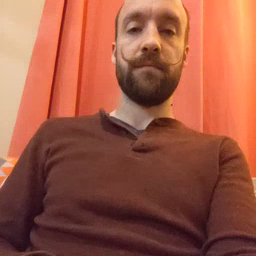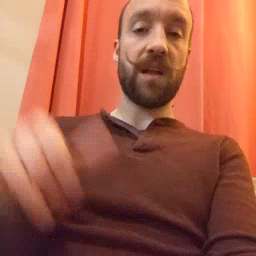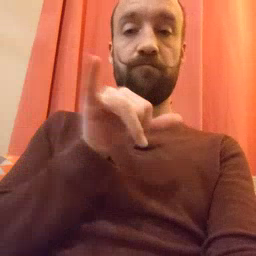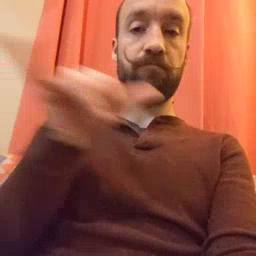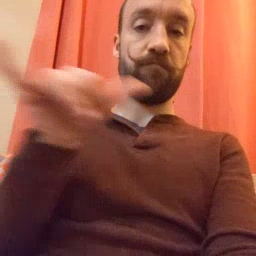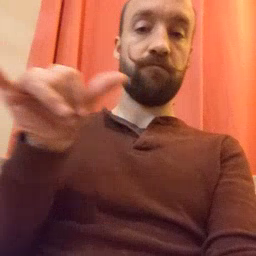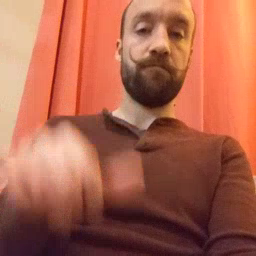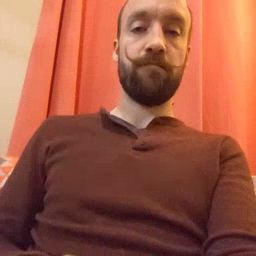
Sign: same